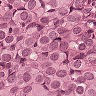
Metastatic tissue present: yes